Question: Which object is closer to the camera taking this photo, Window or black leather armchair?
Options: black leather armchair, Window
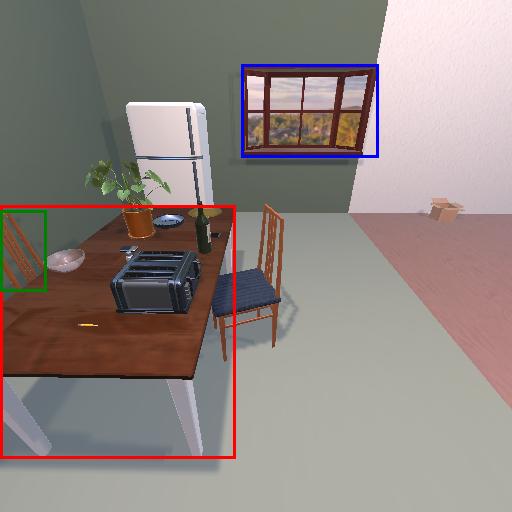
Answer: black leather armchair